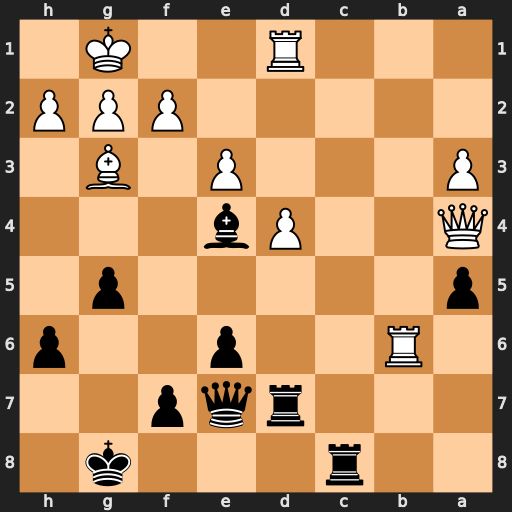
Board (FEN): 2r3k1/3rqp2/1R2p2p/p5p1/Q2Pb3/P3P1B1/5PPP/3R2K1
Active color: b
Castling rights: -
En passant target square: -
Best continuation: Bc2 Qxa5 Bxd1